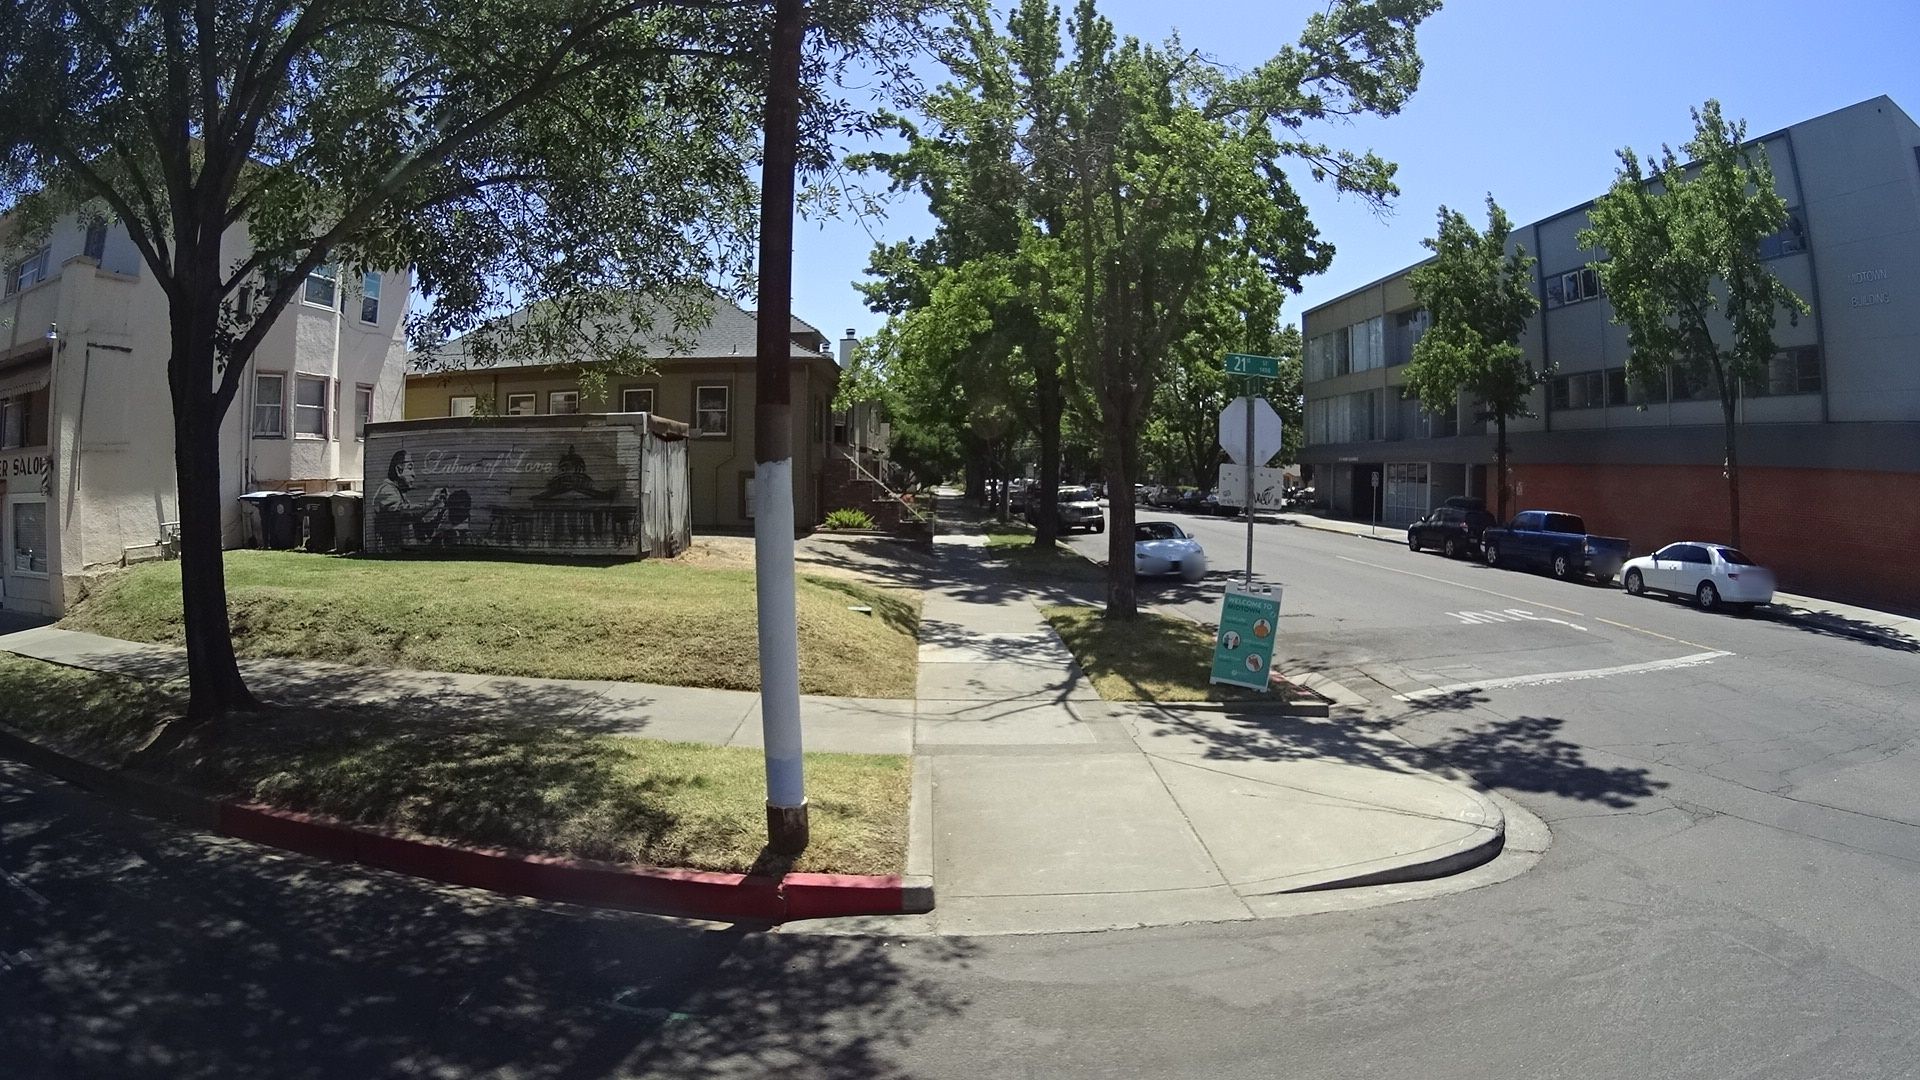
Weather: clear
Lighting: day
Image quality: good
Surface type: walking surface
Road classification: secondary
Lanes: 2
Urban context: urban centre
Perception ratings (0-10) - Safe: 3.17, Lively: 8.28, Beautiful: 5.86, Boring: 2.07, Depressing: 4.03, Wealthy: 4.42